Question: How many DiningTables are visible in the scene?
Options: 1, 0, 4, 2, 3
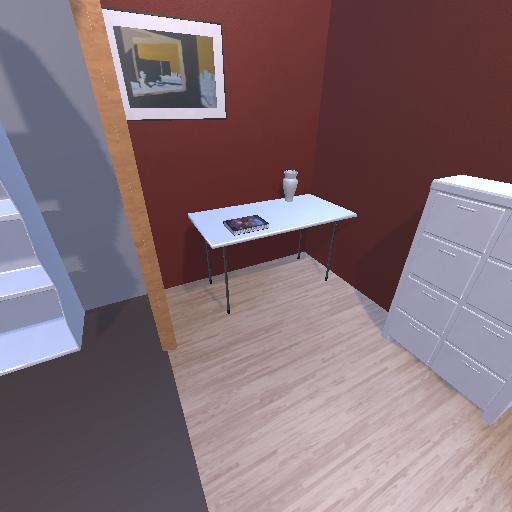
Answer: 1